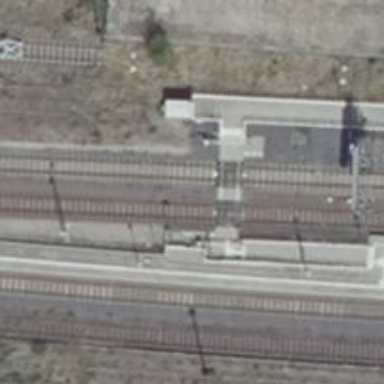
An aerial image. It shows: Railway crossing.